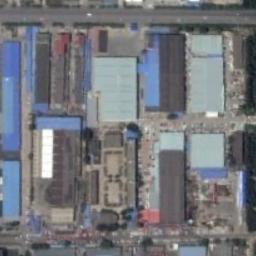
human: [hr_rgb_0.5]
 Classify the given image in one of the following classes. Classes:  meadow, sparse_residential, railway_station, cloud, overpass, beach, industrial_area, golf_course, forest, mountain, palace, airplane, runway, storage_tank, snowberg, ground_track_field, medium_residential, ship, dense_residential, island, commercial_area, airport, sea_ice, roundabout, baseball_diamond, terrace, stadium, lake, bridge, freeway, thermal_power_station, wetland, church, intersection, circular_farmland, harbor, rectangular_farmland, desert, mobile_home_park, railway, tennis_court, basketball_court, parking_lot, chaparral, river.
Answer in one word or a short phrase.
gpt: industrial_area